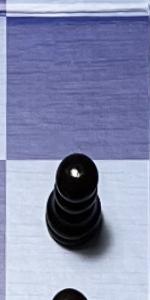
Label: Pawn_Black